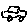
Label: car